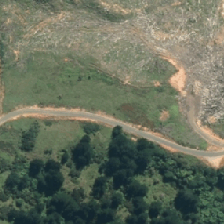
Land cover: high_producing_grassland